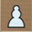
Piece: wP